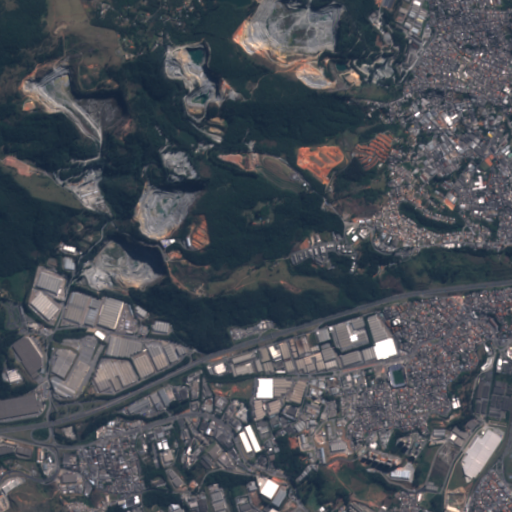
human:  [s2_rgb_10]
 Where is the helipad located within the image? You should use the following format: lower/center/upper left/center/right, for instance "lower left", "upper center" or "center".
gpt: The helipad is located in the center left of the image.
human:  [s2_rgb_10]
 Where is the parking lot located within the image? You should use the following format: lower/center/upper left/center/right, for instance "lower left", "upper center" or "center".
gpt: The parking lot is located in the lower right of the image.
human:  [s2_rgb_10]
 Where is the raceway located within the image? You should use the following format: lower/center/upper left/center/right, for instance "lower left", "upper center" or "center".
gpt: The raceway is located in the center left of the image.
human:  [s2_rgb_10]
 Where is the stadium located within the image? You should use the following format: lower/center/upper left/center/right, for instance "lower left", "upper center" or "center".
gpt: The stadium is located in the lower right of the image.
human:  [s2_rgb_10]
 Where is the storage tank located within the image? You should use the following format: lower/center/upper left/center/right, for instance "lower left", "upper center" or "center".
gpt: The storage tank is located in the lower center of the image.
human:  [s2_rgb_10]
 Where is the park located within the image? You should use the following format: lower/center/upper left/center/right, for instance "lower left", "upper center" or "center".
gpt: There is no park in the image.